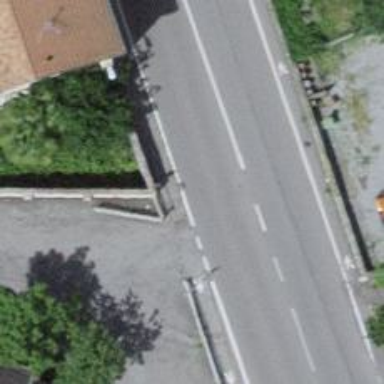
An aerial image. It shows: Bus stop with platform for public transport.